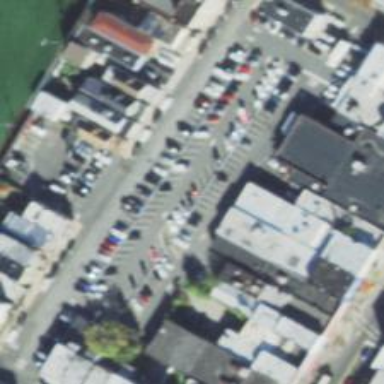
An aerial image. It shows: Parking area.